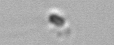
Label: nanoplankton_mix